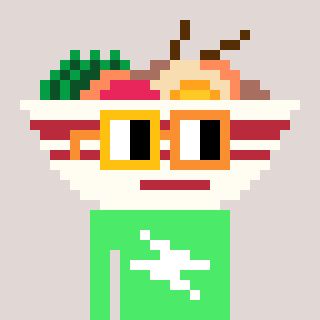
a pixel art character with square yellow and orange glasses, a noodles-shaped head and a teal-colored body on a warm background